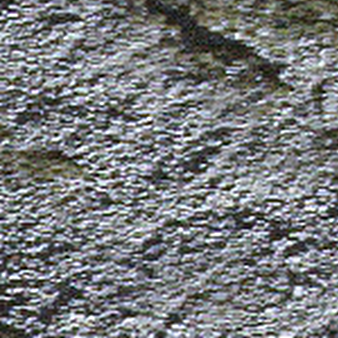
Label: other